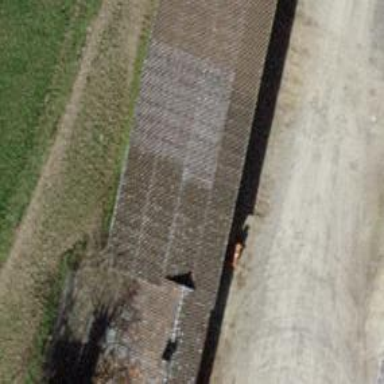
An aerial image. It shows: Farm auxiliary building with gabled roof.